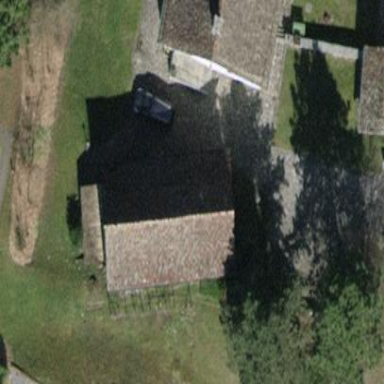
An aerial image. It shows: Chapel that serves as place of worship.